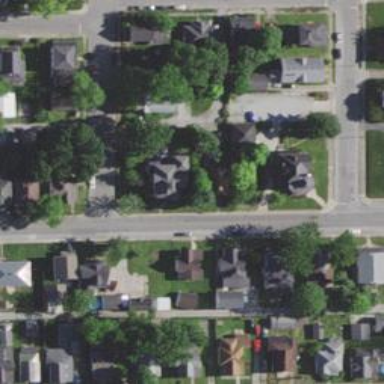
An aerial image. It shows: Sidewalk.